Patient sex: M
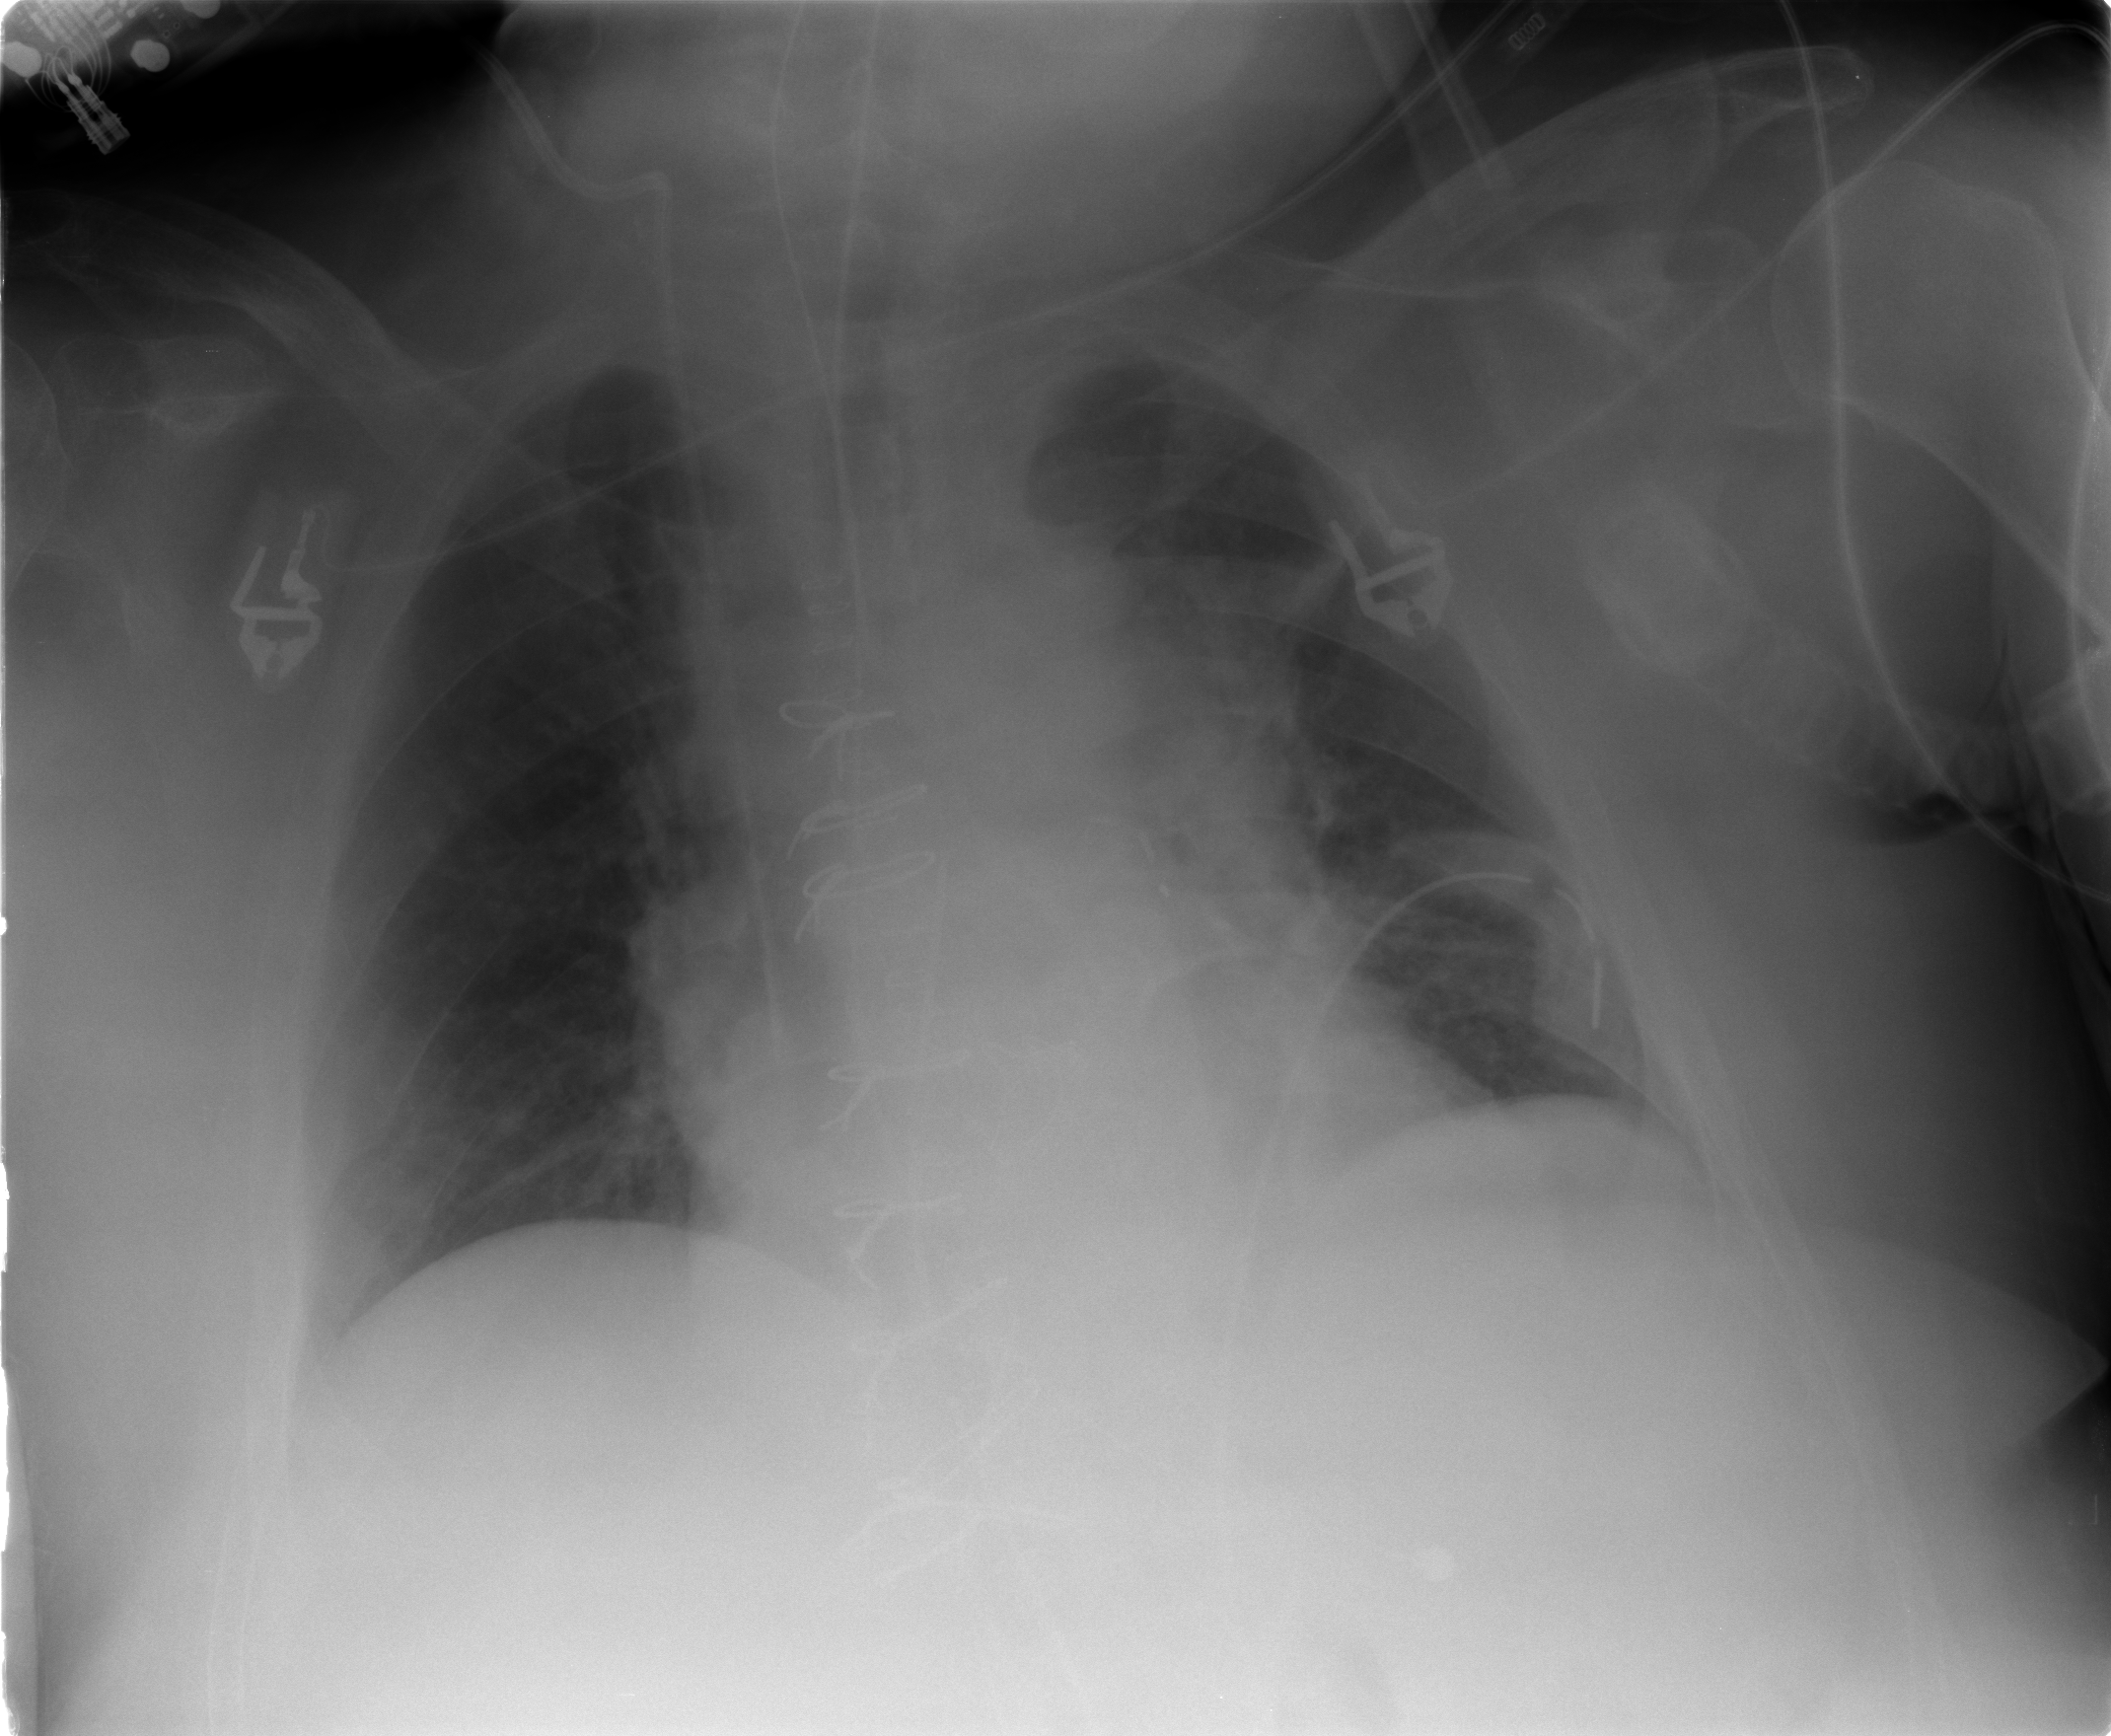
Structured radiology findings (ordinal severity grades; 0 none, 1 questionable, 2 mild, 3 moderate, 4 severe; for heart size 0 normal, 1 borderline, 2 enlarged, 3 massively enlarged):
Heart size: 0
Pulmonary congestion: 0
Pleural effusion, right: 0
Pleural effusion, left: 0
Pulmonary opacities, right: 0
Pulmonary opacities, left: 0
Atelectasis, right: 0
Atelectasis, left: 2